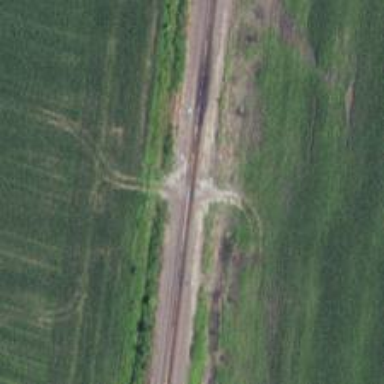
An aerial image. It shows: Level crossing along the railway.